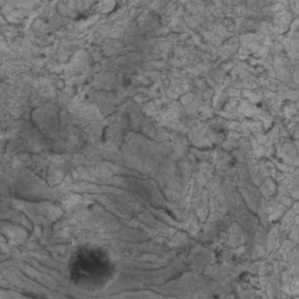
Label: non_frost